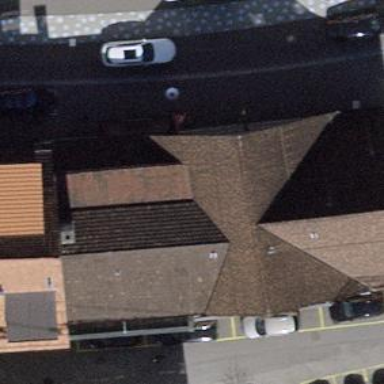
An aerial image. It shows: Hotel.